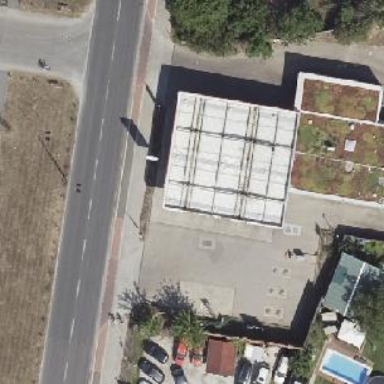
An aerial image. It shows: View of roof of building.